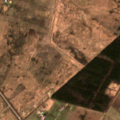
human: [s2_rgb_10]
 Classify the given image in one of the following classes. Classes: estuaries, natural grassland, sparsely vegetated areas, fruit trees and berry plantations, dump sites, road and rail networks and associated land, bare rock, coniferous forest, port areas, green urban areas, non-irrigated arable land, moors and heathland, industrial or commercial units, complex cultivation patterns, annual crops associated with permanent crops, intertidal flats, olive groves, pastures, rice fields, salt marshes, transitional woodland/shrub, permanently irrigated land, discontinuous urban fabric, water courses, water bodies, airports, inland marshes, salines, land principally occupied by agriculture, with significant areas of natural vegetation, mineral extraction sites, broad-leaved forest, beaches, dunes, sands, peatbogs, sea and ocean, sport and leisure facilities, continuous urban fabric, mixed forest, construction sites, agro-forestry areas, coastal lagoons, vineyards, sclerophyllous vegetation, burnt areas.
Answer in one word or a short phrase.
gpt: non-irrigated arable land, fruit trees and berry plantations, complex cultivation patterns, land principally occupied by agriculture, with significant areas of natural vegetation, coniferous forest